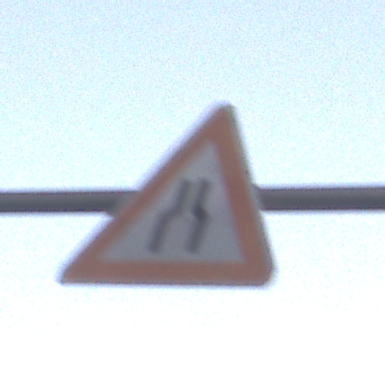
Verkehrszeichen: VerengteFahrbahn
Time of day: SunriseSunset
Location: Outdoor (RoadRail)
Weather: PartlyCloudy
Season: NotSpecified
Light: Natural